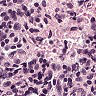
Metastatic tissue present: no